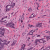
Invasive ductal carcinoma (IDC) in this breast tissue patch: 1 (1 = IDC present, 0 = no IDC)